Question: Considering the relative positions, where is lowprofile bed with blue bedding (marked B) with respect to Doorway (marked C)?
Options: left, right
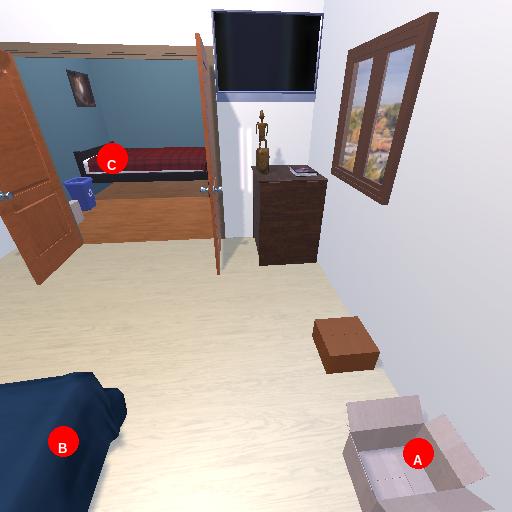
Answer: left